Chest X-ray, PA view. Patient: 44 years old, sex M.
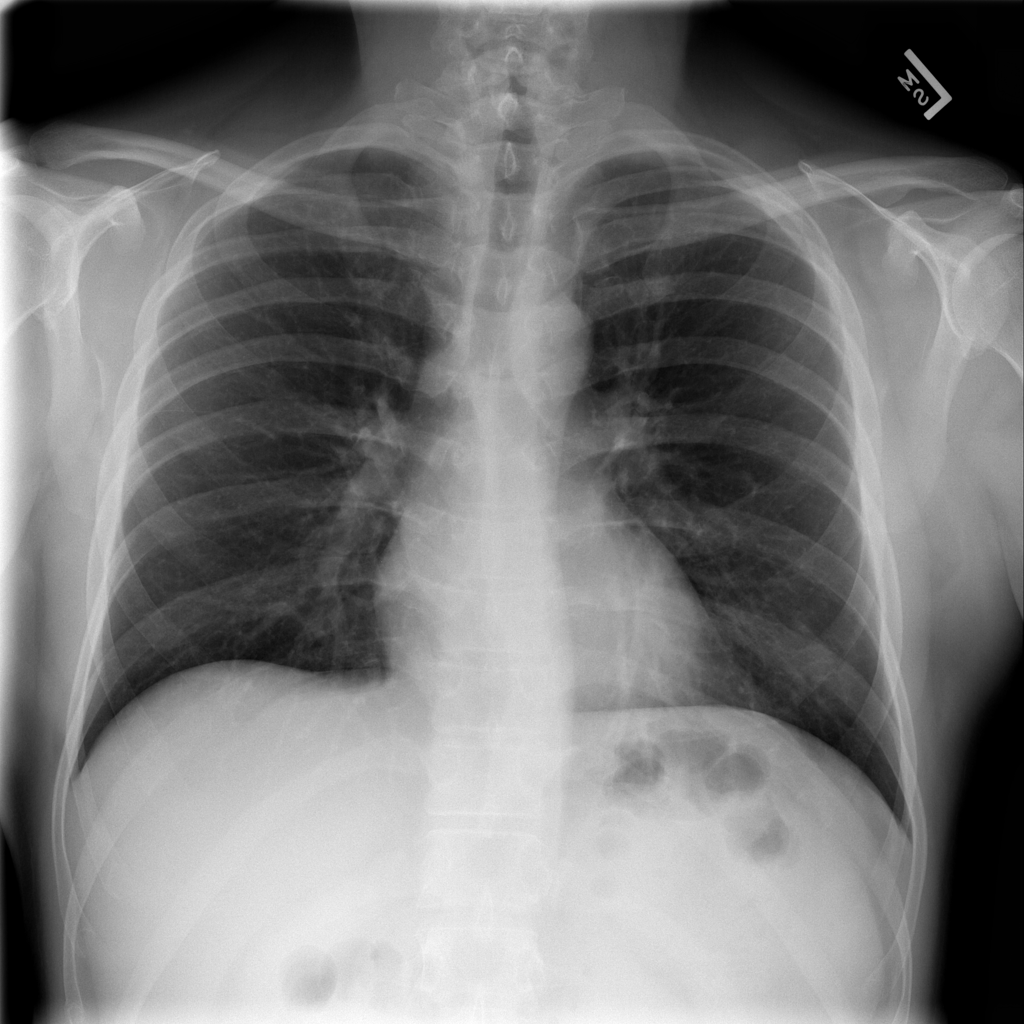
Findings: No Finding